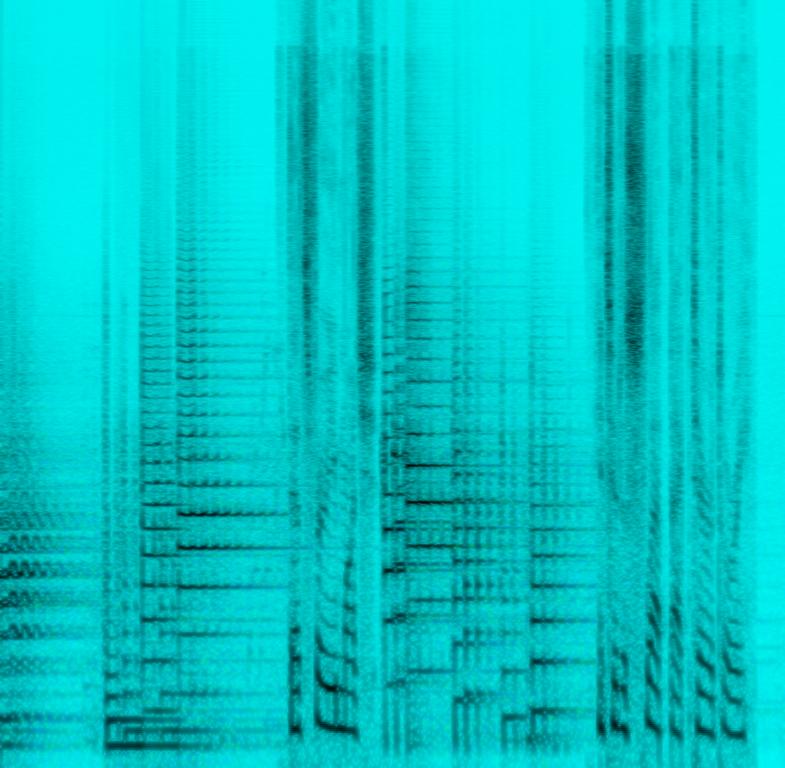
This music is an electric guitar instrumental. The tempo is fast with an enthusiastic electric guitar riff with the voice of a man giving instructions. The music is powerful,emphatic, loud, groovy, youthful, skillful and engaging. This clip is an electric guitar lesson/tutorial.